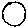
Label: moon